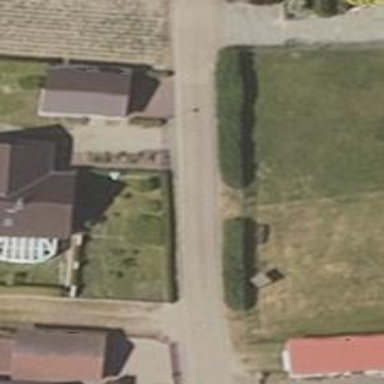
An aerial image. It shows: Residential road without sidewalk.